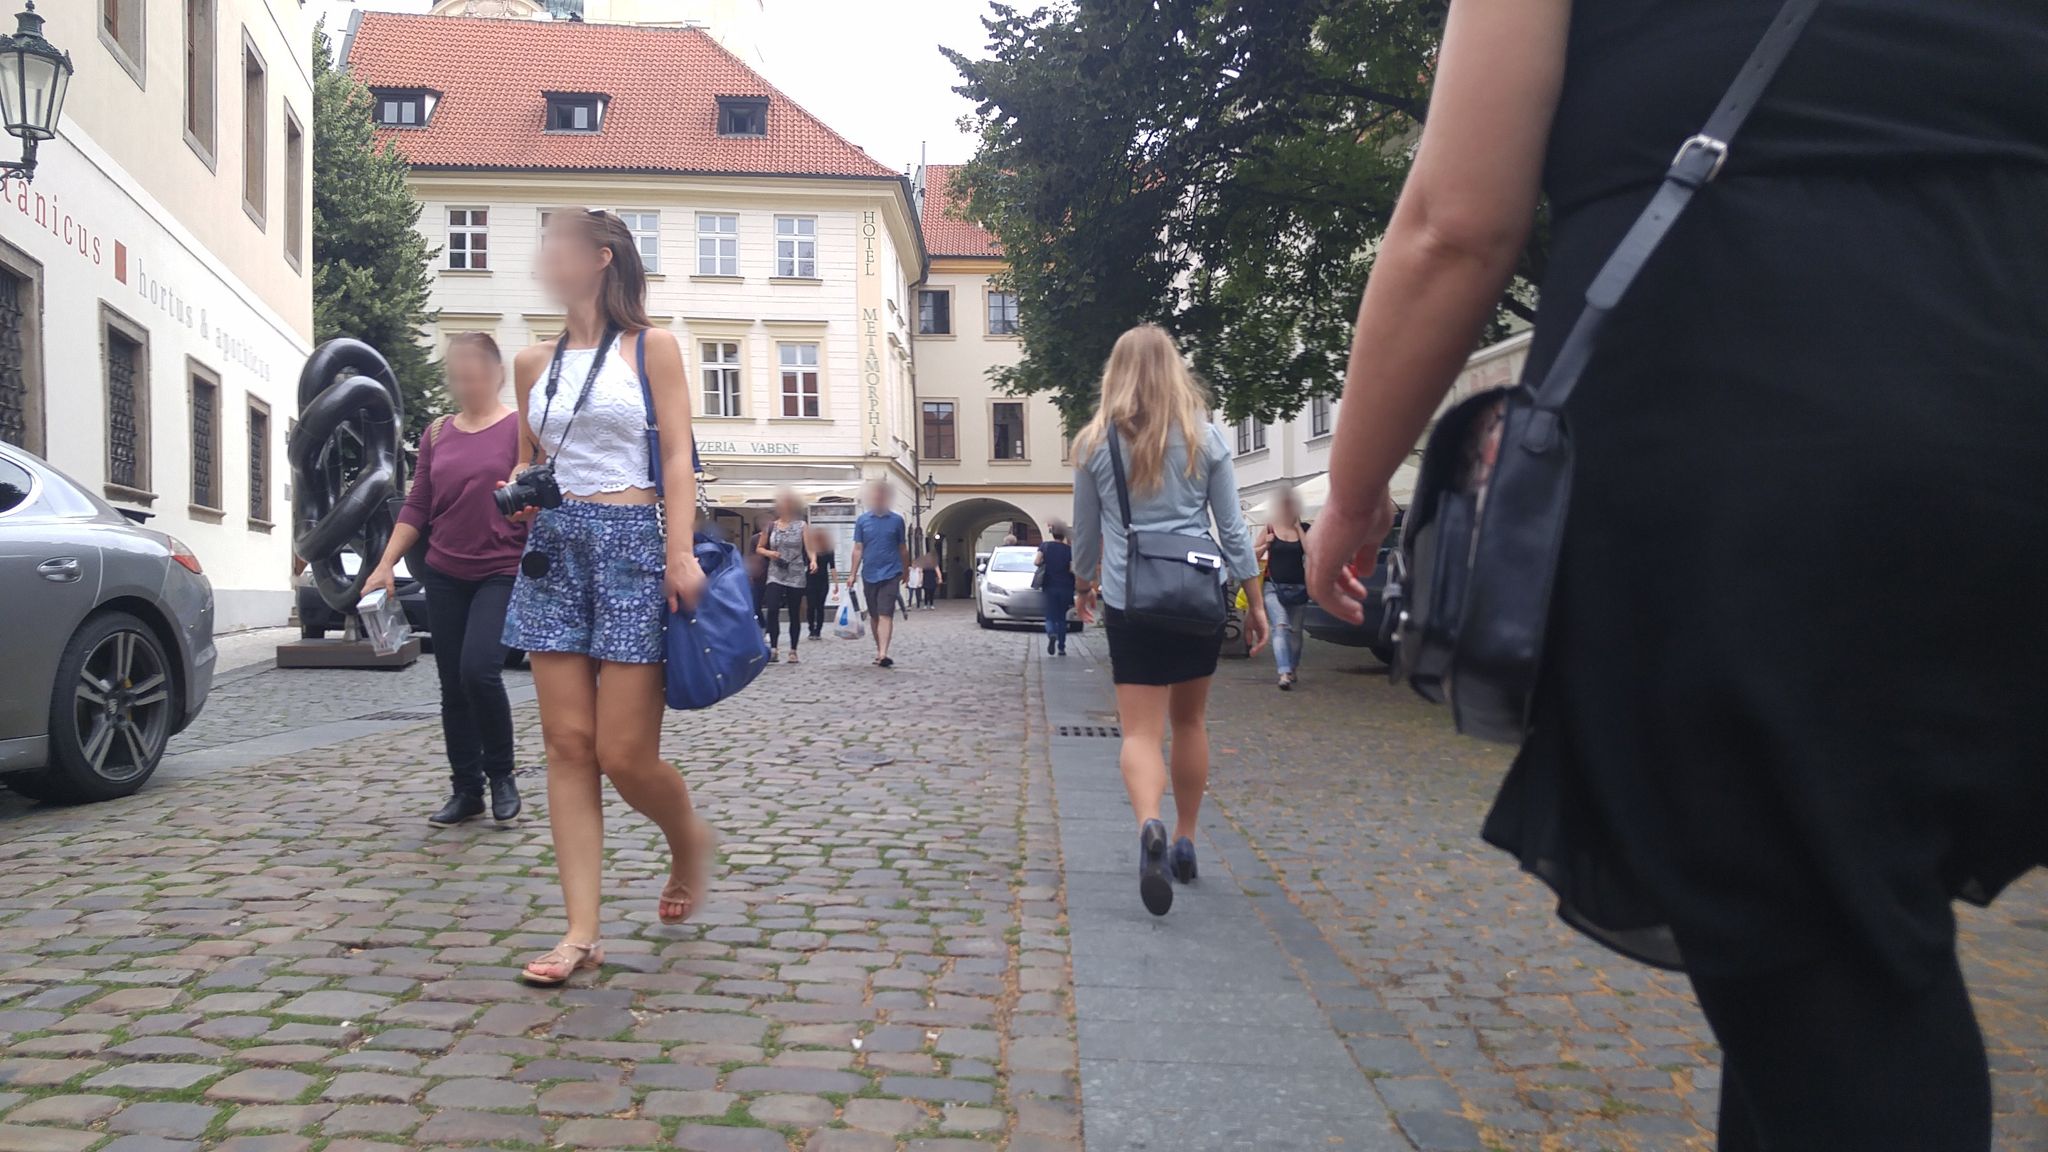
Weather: clear
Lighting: day
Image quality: good
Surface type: walking surface
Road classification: service, footway
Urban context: urban centre
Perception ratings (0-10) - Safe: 5.71, Lively: 9.1, Beautiful: 6.34, Boring: 4.32, Depressing: 3.23, Wealthy: 8.68